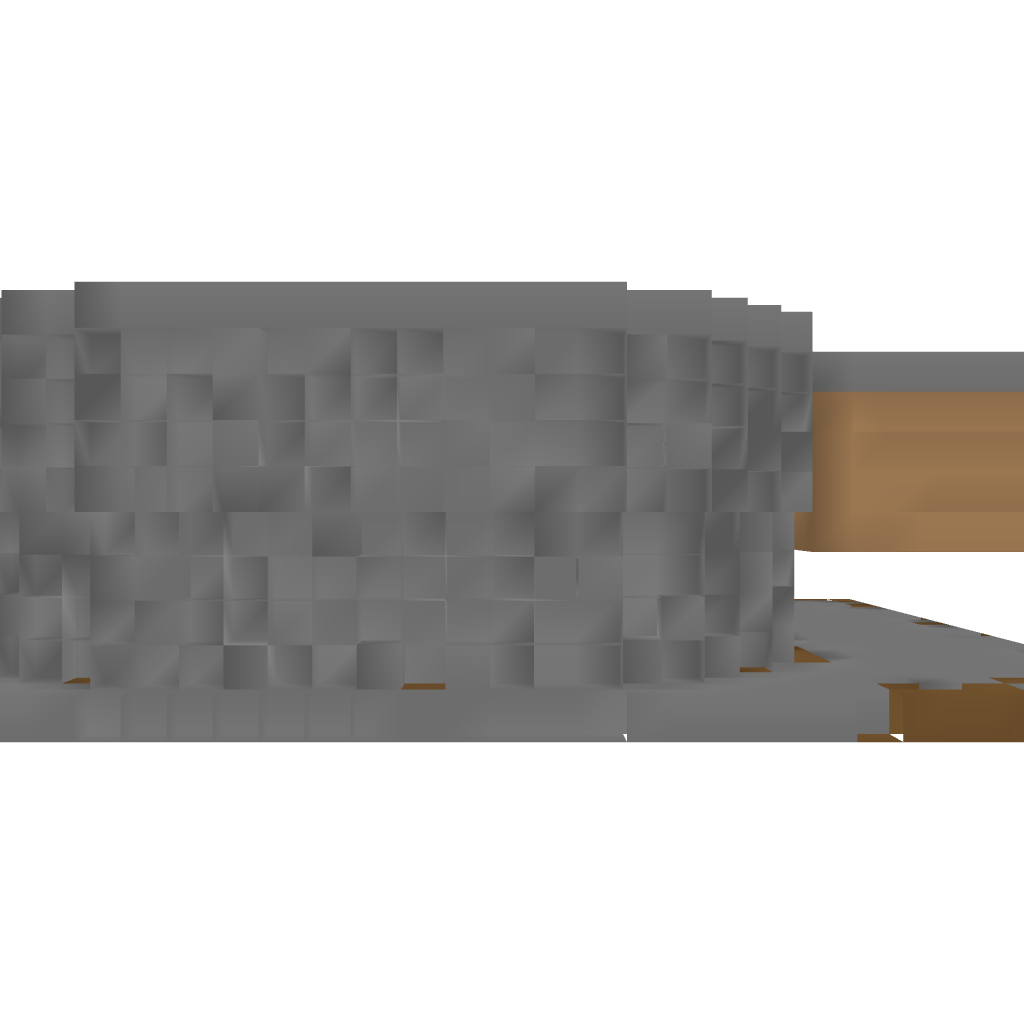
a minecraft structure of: some random blocks